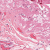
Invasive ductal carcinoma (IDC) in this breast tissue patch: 0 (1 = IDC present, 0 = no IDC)